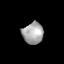
Tissue: lung
Cell type: Epithelial cells
Senescence score: 0.2109
Nuclear area (px): 441
Mean DAPI intensity: 166.218